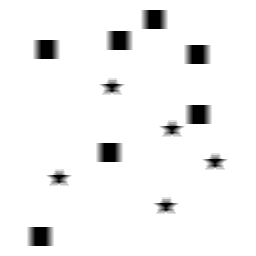
Squares: 7
Triangles: 0
Stars: 5
Total shapes: 12